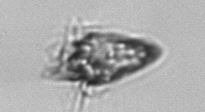
Label: Strombidium_tintinnodes